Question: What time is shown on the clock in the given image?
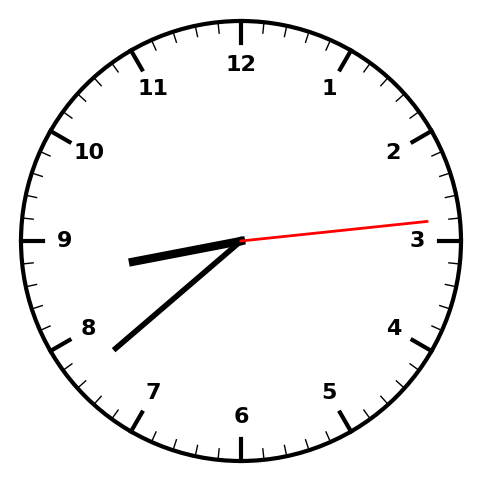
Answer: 08:38:14